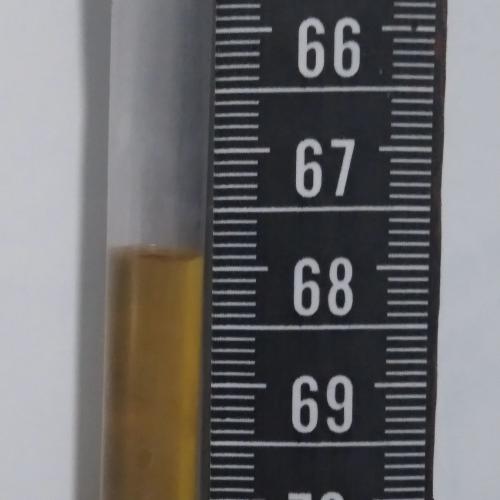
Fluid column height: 67.9 cm